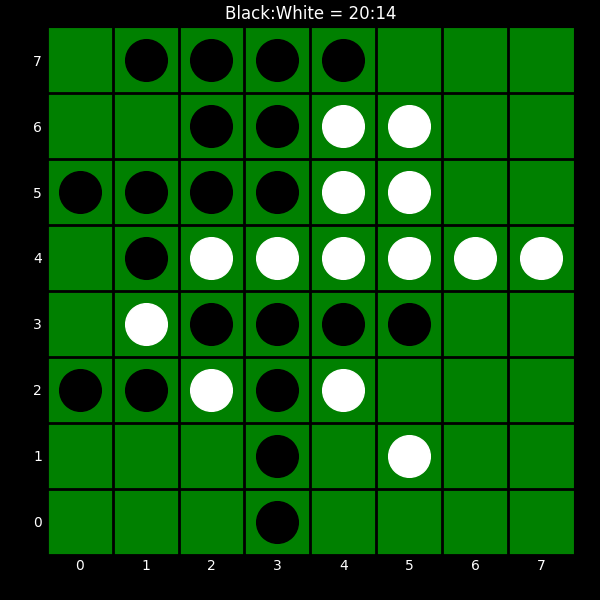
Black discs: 20
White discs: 14